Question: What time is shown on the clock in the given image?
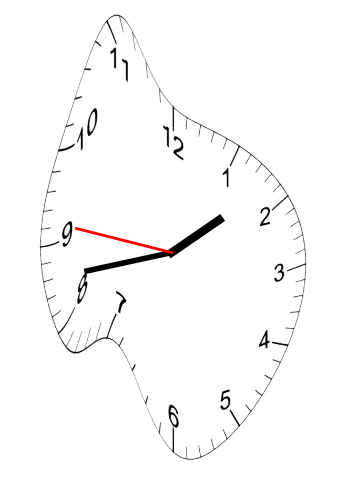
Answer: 01:42:46